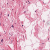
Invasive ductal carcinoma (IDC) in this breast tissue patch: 0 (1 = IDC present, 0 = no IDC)